Question: Few questions on Pipe and Filter.

In this example, as illustrated on the image above, when implemented:
1. Should each Pipe be running in a separate thread?
2. Should each Filter be running in a separate thread?
3. Is it fair to say that Pump only "knows" of the first Pipe it sees and knows nothing to the rest of the world? Additionally, is it fair to say that each component "knows" only about components one before and one after?
In other words, a Filter will check to see if there is data ready for it to pick up and process and then and only then 1. handle it and 2. pass it to the next pipe?
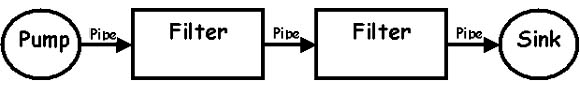
Answer: Pipe and filter is an application of which, using modularity, aims at easiness of implementation, and versatility through configuration of the modules involved.
It finds the most usefulness when solving a problem which involves several processing runs of a source stream or object or signal, and request production of a modified stream or object or signal of the same type.
It is based on simple small processing units called s, all of them following the same contract (they get the same object/stream type and optional parameters in input, and return the processed stream/object). Each filter input can be connected to a (another or also another instance of itself) filter output, or to the source (called ), similarly each filter output can be connected to a filter input or to the architecture return object/steam (called ). The connection units are called s and are used by a manager class to route the stream/object/signal through different steps of processing done in the filters.
The deal in specifying a contract is that each filter can act autonomously without knowing nothing else about other filters, or about the whole flow processing. That means filters can also been interchanged transparently, generating different final results.
While filter instances could run simultaneously on different streams, pipe and filter pattern is not generally used for concurrent operation, because each filter would mostly require access to the same resource.
- -